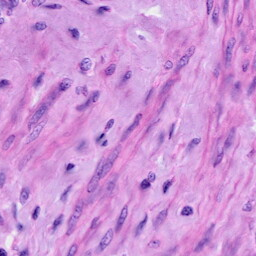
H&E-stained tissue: Cervix